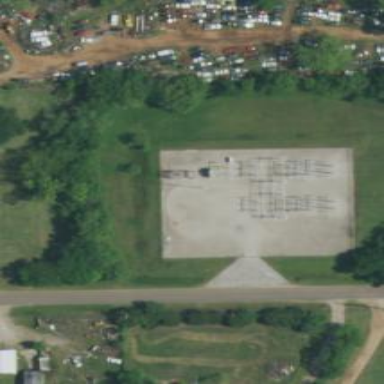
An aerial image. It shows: Power substation.